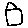
Label: house